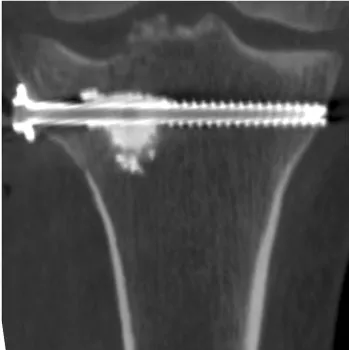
Mesh and heterogeneous distribution of bone material properties. (A) A coronal plan of the 3D X-ray image.
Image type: radiology (x_ray)